Question: I have a card container in my code. I have added a 'close' button that I want to close the card when I click it. I am unsure how to make this work and I've been looking at a lot of articles online.

I have the following code:
'''
<div class="card" style="border: 2px black solid">
<div class="card-header container-fluid" id="newsHeading">
<div class="row">
<div class="col">
<h3>News Items</h3>
</div>
<div class="col">
<button type="button" class="close" aria-label="Close">
<span aria-hidden="true">&times;</span>
</button>
</div>
</div>
</div>
'''
Is there an html/css method of doing this or will I have to add some JS/JQ logic to make it work?
Any help would be much appreciated! :)
I added the following code under my html code. It's a quick and simple fix.
'''
<script>
$('.close').click(function(){
$('#newsHeading').parent().fadeOut();
})
</script>
'''
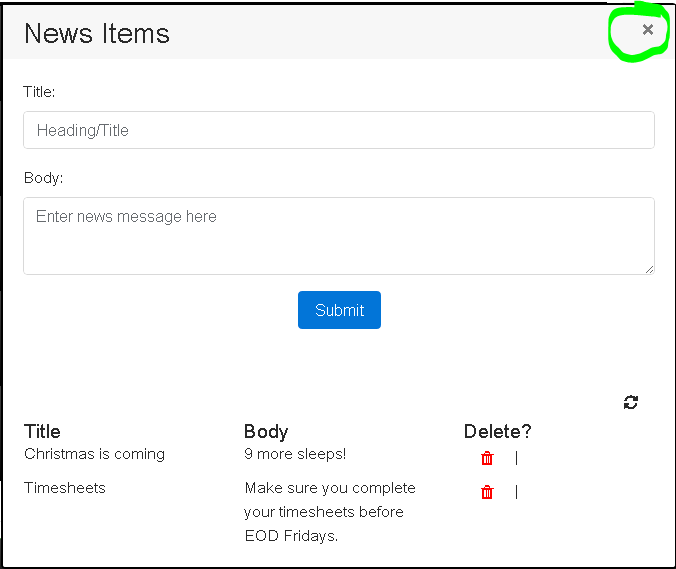
Answer: You can use a jquery event with a or on the id of the header and parent to access that card.
'''
$('.close').click(function(){
$('#newsHeading').parent().slideUp();
})
'''
There are no parent selectors in css, so using child-nodes to alter the display of parents usually requires something else (JavaScript) to work up through the DOM.